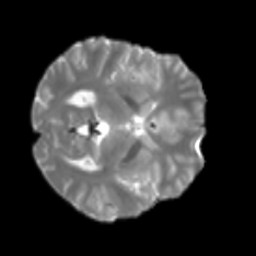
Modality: T2w
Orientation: axial
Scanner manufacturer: siemens
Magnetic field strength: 3 T
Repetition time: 4 s
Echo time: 0.0594 s